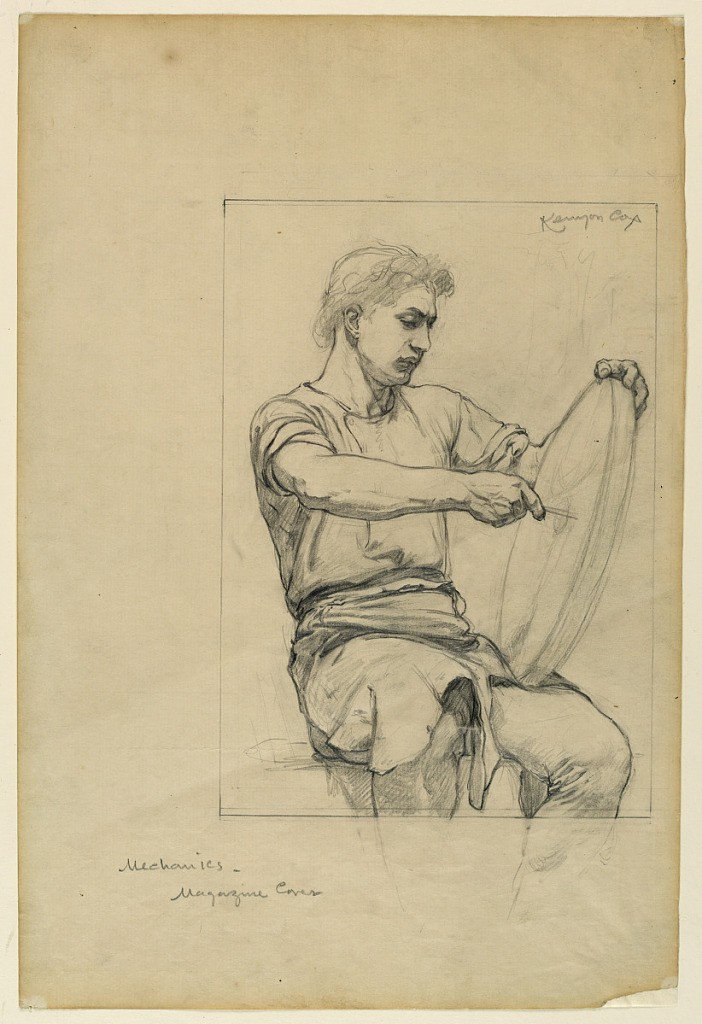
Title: Design for Magazine Cover
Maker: Kenyon Cox, American, 1856–1919
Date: February 1898
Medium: Graphite on paper
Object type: Drawing
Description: Sketch of a magazine cover with a seated male figure holding a wheel.